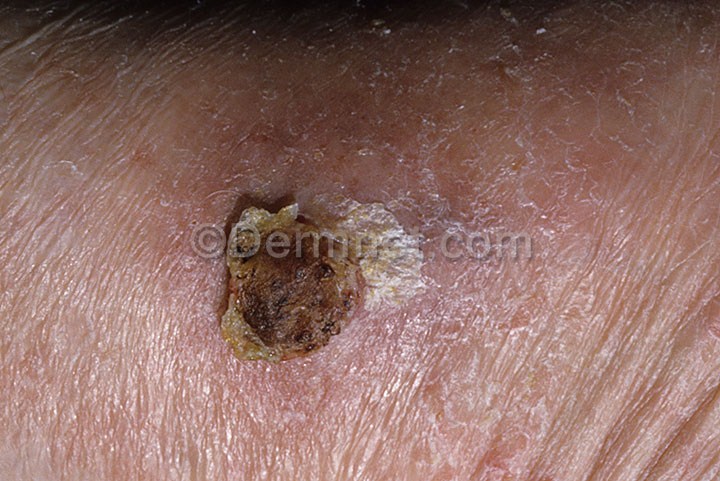
Disease: Actinic Keratosis Basal Cell Carcinoma and other Malignant Lesions